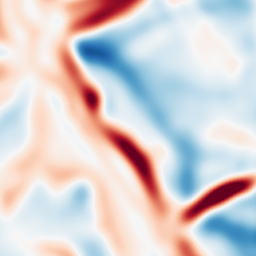
Category: multiscale
Decomposition family: log
Decomposition parameters: sigma: 10
Upsampling method: regularized
Upsampling parameters: scale: 2
lambda_reg: 0.01
Upsampling scale: 2